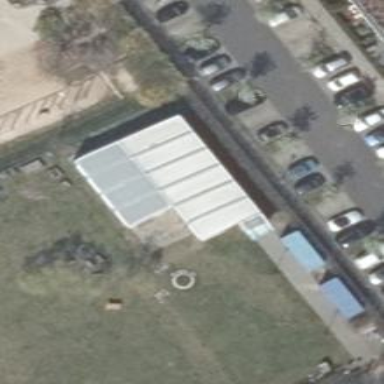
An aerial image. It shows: Bicycle rental facility.